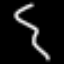
Label: squiggle